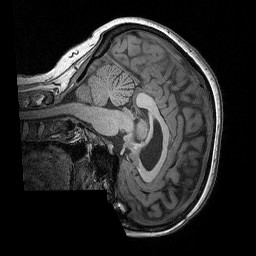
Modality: T1w
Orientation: sagittal
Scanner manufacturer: siemens
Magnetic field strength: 3 T
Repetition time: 2.3 s
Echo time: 0.00298 s